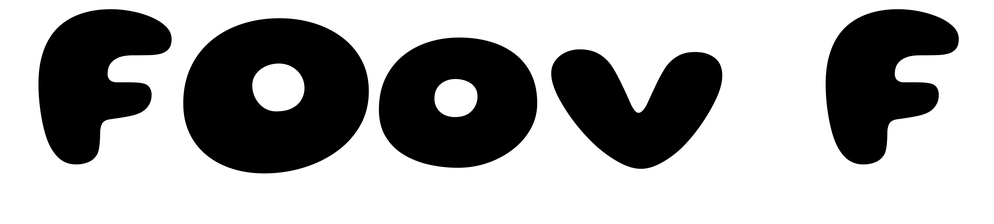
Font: Gluten_ExtraBold